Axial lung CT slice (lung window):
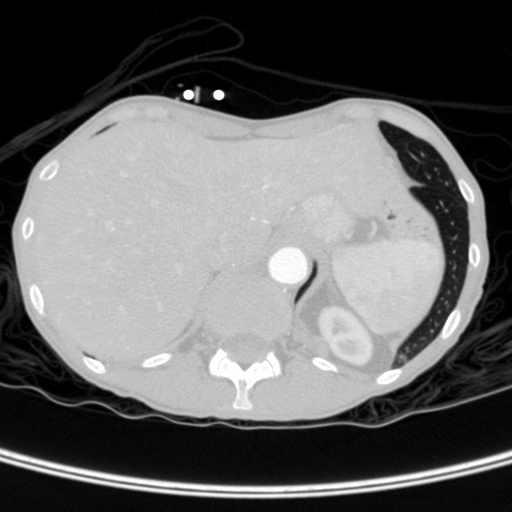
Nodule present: no